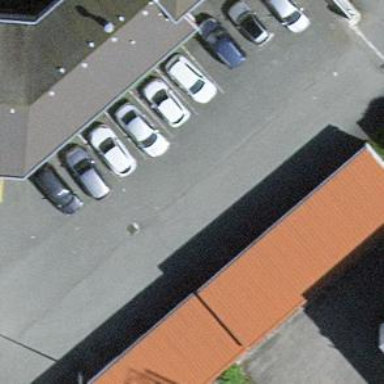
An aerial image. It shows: Garage.